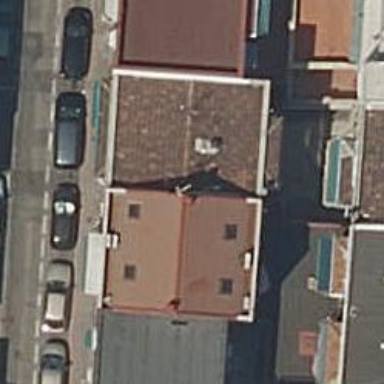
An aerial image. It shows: Image showing building with apartments.